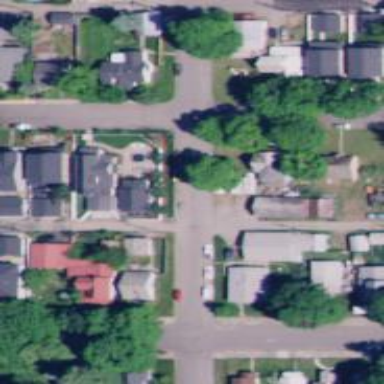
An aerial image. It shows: Alleyway designated as service road.